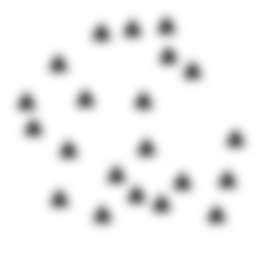
Squares: 0
Triangles: 21
Stars: 0
Total shapes: 21